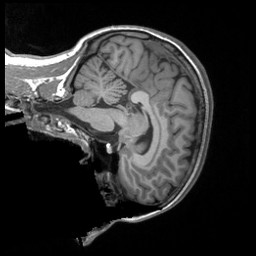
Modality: T1w
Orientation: sagittal